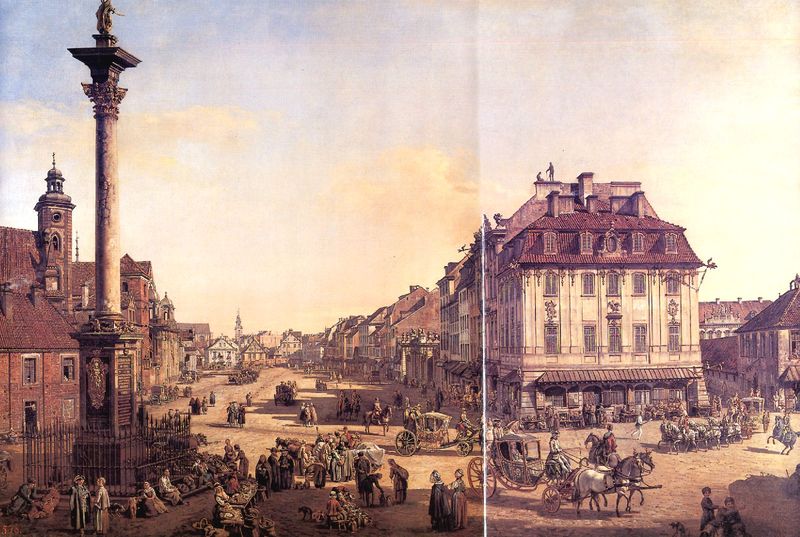
Titel: Die Krakowskie Przedmiescie-Strasse (Krakauer Vorstadt-Strasse) von der Sigismund-Säule aus
Künstler: Canaletto
Standort: Warschau, Königsschloß (EU - PL)
Schlagwörter: blau, gemälde, himmel, wolken, frauen, gelb, grün, kirchturm, menschen, stadt, braun, fenster, männer, schwarz, strasse, säule, zeichnung, dach, gebäude, haus, hund, rot, tiere, zaun, barock, häuser, gitter, kirche, figur, gold, händler, handel, kamin, pferd, pferde, reiter, schornstein, turm, skulptur, statue, ansicht, fassade, dächer, kutsche, kutschen, läden, markt, platz, treiben, rad, uhr, gruppen, stadtansicht, verkauf, verkäufer, glockenturm, türme, denkmal, radierung, stich, schornsteinfeger, rathaus, christus, brauntöne, bettler, marktplatz, gaube, belebt, maria, perde, häuserzeile, siegessäule, waren, darmstadt, häuserwand